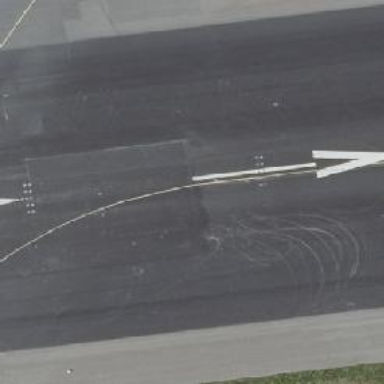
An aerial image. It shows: Asphalt service road.